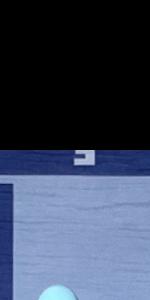
Label: Empty